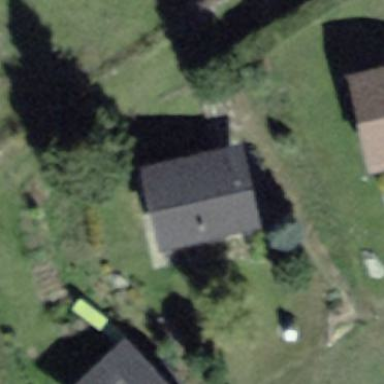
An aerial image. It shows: Detached building with gabled roof.